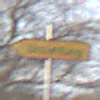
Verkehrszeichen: UmleitungswegweiserLinksweisend
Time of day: MorningAfternoon
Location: Outdoor (Nature)
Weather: PartlyCloudy
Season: NotSpecified
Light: Natural